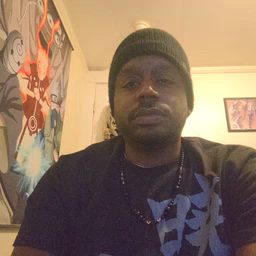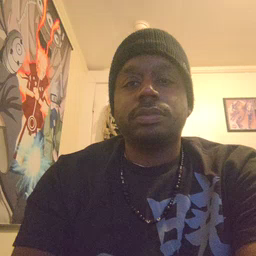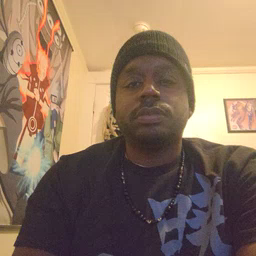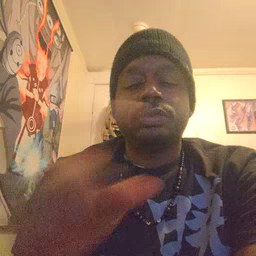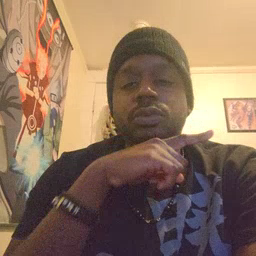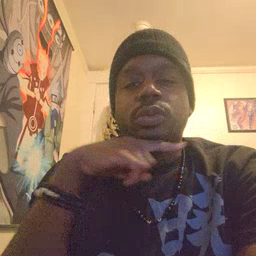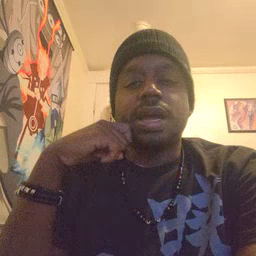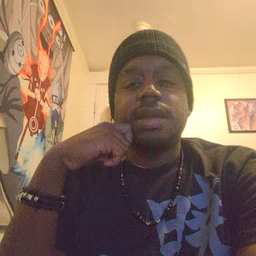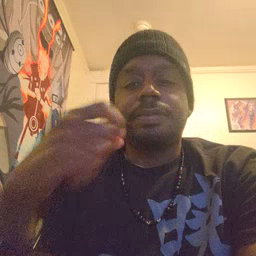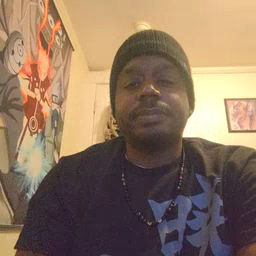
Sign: dry